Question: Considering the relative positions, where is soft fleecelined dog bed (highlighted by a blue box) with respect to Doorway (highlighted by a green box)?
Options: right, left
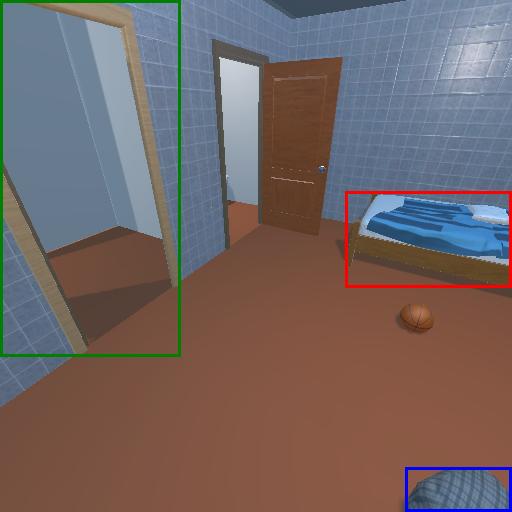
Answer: right